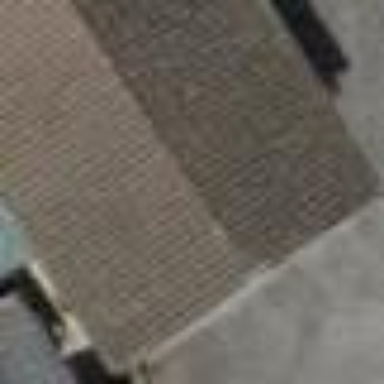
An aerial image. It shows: View of roof of building.